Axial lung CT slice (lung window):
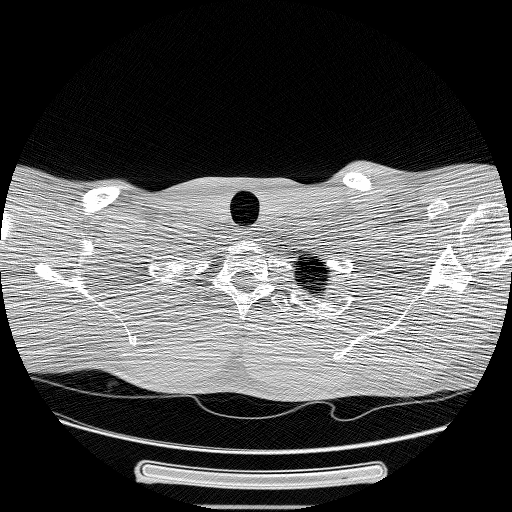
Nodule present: no